Interaction volume radius: 5 \u00c5
Interaction volume height: 10 \u00c5
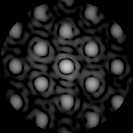
Disorder parameter: 0.2292